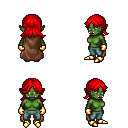
a pixel art fantasy rpg character, female body template, orc, green skin, brown cape, teal pants, red loose hair, gold gloves, gold boots, four views (front, back, left, right), 2x2 character sprite sheet, small pixel art, hard edges, no anti-aliasing